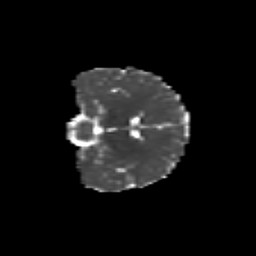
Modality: MD
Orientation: coronal
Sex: male
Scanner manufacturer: siemens
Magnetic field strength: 3 T
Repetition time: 5 s
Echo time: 0.071 s